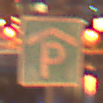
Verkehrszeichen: Parkhaus
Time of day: Night
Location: Outdoor (Urban)
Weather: PartlyCloudy
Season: NotSpecified
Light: Artificial